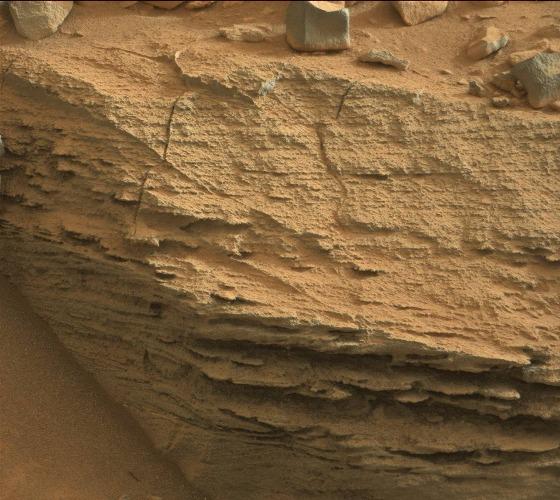
Terrain classes present: Bedrock, Gravel / Sand / Soil, Rock, Shadow